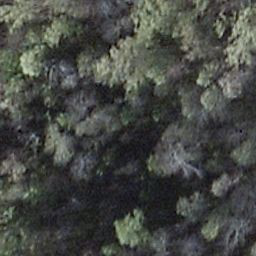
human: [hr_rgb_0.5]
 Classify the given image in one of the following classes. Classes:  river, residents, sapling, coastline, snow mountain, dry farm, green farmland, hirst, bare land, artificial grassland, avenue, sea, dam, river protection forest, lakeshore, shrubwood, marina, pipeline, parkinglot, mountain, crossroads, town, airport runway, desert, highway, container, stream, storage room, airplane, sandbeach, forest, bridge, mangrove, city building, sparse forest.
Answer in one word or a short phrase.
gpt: shrubwood